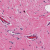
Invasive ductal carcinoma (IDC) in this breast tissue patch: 0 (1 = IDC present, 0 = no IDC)